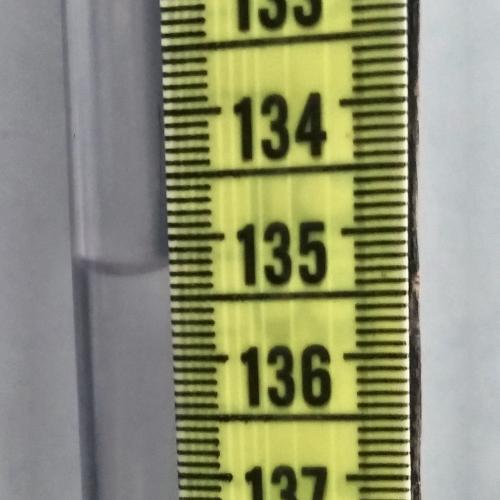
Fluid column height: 135.2 cm